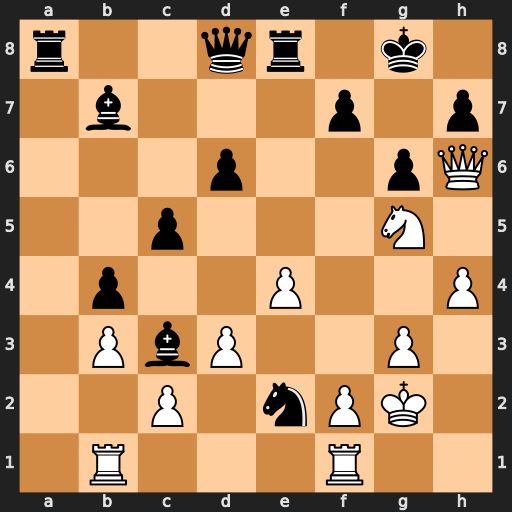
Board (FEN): r2qr1k1/1b3p1p/3p2pQ/2p3N1/1p2P2P/1PbP2P1/2P1nPK1/1R3R2
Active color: w
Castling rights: -
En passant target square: -
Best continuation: Qxh7+ Kf8 Qxf7#